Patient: sex M, age 34
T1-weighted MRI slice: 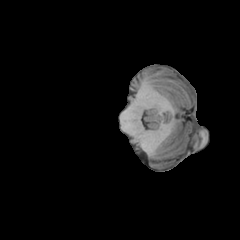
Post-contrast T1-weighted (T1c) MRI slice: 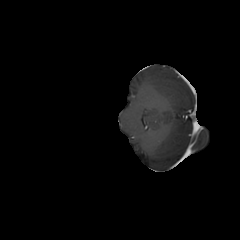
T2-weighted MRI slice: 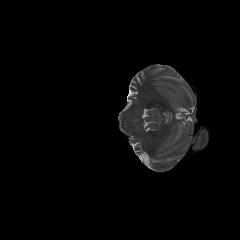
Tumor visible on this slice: no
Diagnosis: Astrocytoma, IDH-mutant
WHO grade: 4